高一 · 代数
在某种金属材料的耐高温实验中, 温度随着时间变化的情况由微机记录后显示的图象如图 3-2-5 所示. 现给出下列说法:

图 3-2-5

(1)前 $5 \mathrm{~min}$ 温度增加的速度越来越快; (2) 前 $5 \mathrm{~min}$ 温度增加的速度越来越慢; (3) $5 \mathrm{~min}$ 以后温度保持匀速增加； (4) $5 \mathrm{~min}$ 以后温度保持不变.

其中正确的说法是 \$ \qquad \$ . (填序号)
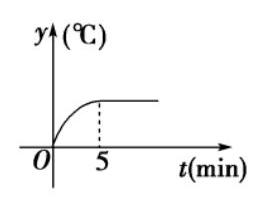
答案: (2)(4)
解析: 因为温度 $y$ 关于时间 $t$ 的图象是先凸后平, 即 $5 \mathrm{~min}$ 前每当 $t$ 增加一个单位增量, 则 $y$ 相应的增量越来越小, 而 $5 \mathrm{~min}$ 后是 $y$ 关于 $t$ 的增量保持为 0 , 则(2)(4)正确.

【答案】(2)(4)